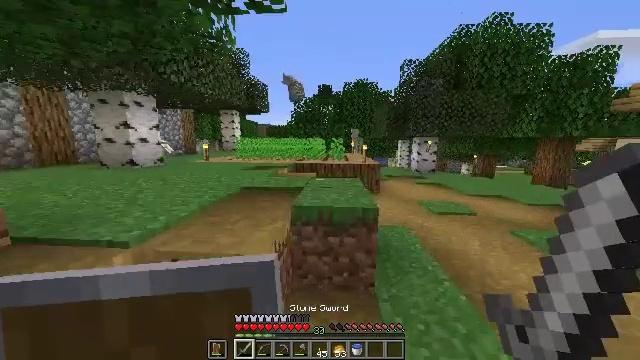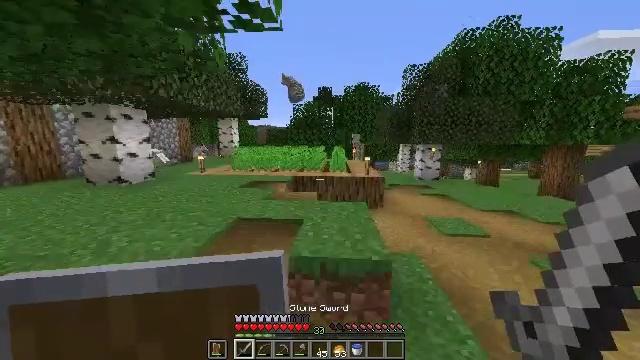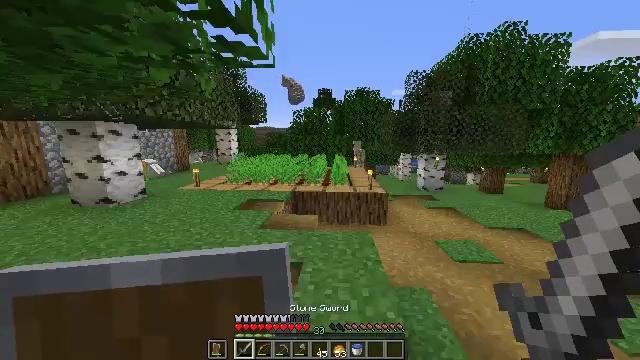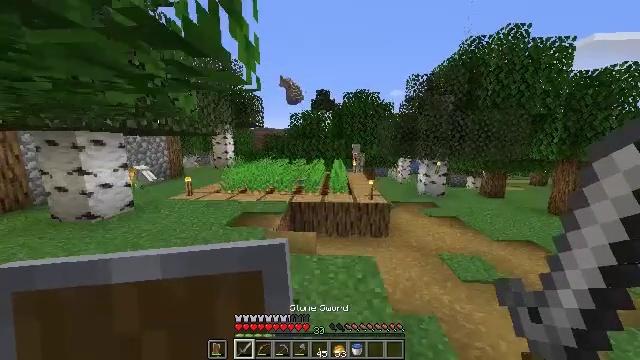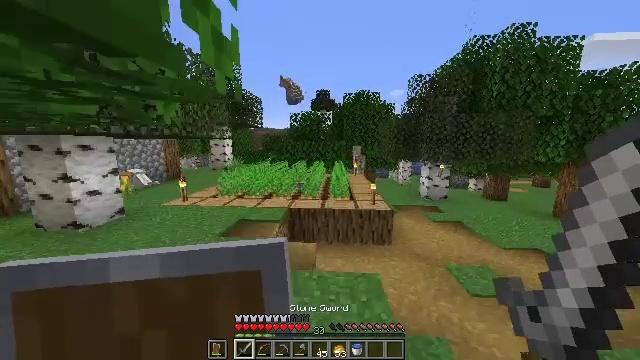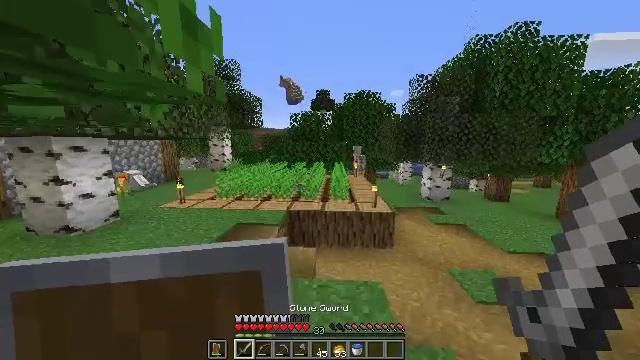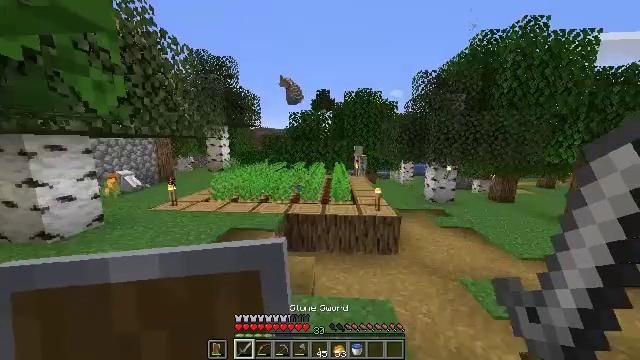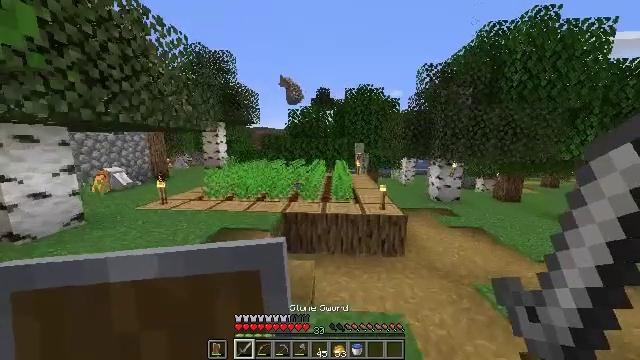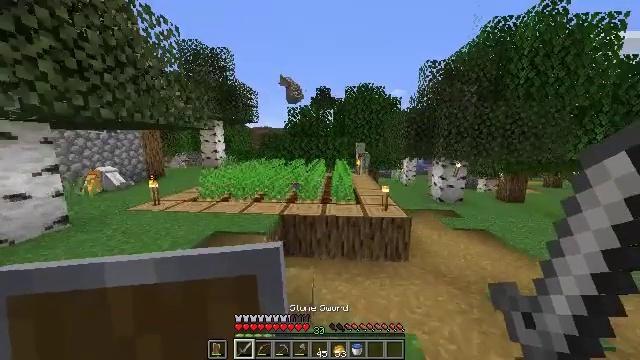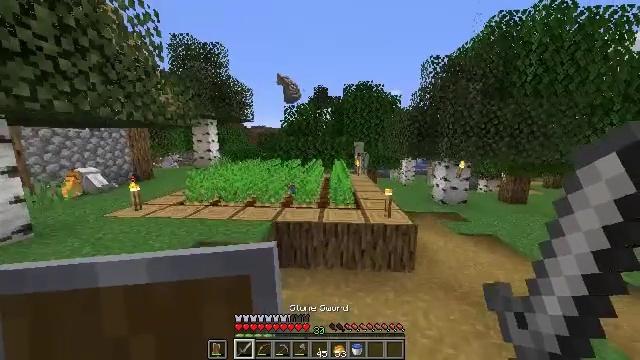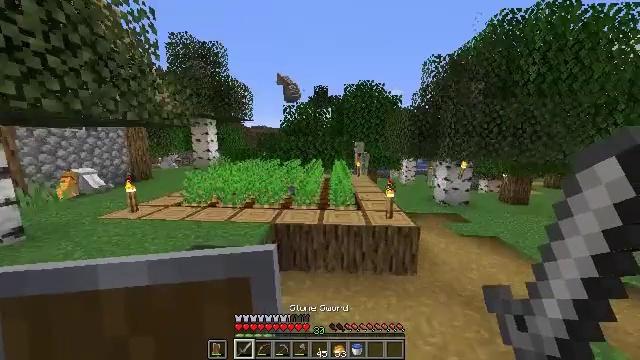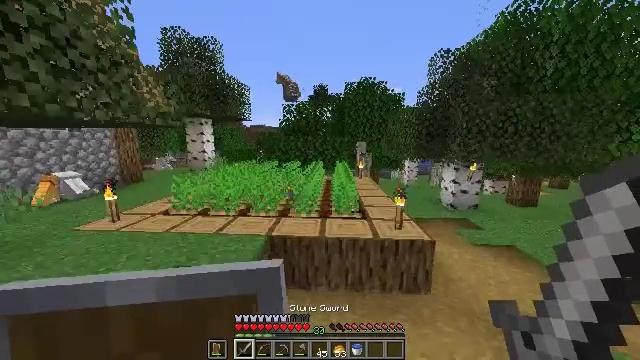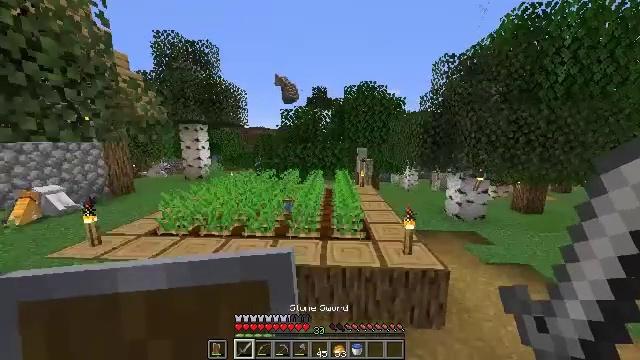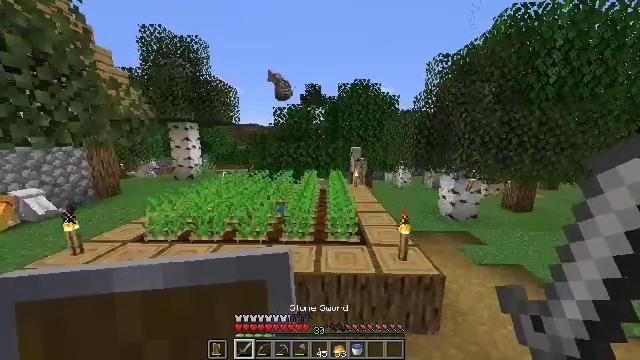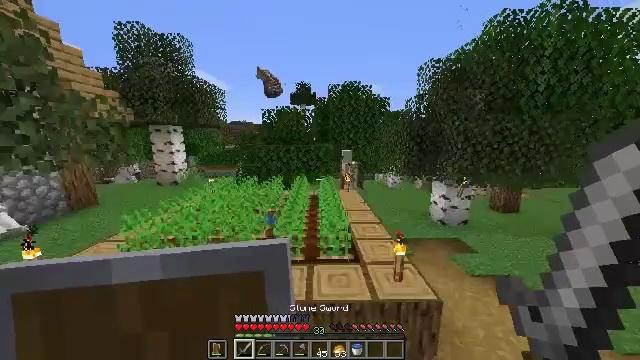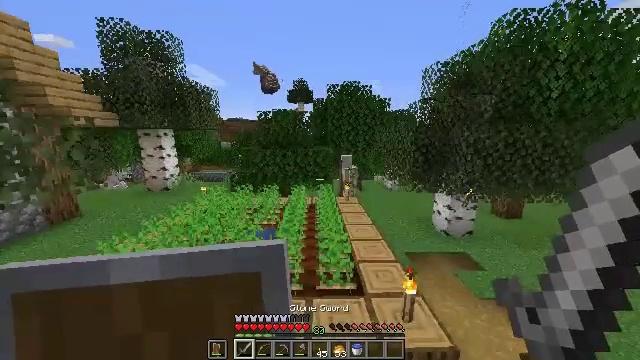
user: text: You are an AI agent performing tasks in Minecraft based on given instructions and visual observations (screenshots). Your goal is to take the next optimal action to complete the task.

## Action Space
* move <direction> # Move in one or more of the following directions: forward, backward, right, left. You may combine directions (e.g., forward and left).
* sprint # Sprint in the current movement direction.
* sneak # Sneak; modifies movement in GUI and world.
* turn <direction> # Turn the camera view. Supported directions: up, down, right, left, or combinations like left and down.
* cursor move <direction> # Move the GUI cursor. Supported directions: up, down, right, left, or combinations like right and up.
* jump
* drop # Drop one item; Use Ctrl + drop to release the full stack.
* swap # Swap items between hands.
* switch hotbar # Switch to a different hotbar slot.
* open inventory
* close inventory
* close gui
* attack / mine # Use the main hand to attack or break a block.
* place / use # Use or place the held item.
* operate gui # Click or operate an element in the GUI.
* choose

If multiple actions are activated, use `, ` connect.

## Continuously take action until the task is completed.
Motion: motion action
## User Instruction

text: Mine potatoes from the farmland.
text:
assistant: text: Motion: move forward, jump
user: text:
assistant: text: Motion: move forward, jump
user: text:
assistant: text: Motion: move forward
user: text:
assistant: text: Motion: move forward
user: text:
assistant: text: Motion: move forward
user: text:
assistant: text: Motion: move forward
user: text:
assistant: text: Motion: move forward
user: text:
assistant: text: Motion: move forward
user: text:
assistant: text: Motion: move forward
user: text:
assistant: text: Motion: move forward
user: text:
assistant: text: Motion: move forward
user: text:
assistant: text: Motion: move forward, jump
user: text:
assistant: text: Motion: move forward, turn right, jump
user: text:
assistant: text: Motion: move forward, turn right, jump
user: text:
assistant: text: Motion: move forward
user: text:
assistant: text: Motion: move forward, turn down
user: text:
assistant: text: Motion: move forward, turn down
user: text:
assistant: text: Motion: move forward
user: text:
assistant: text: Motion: move forward
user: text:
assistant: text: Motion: move forward
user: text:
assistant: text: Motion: move forward and move right
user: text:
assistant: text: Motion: move forward and move right
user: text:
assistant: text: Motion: move forward and move right
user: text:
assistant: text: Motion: move forward and move right, turn left
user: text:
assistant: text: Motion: move forward and move right, turn left
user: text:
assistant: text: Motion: move right, turn left and down
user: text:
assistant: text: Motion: move right, turn left and down
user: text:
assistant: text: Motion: move right, turn left
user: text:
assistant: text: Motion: move right, turn left
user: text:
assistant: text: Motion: move back and move right, turn left and up